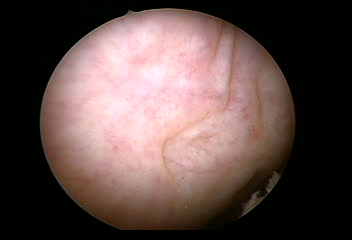
Modality: WLC
Class: Normal mucosa
Bladder cancer association: No